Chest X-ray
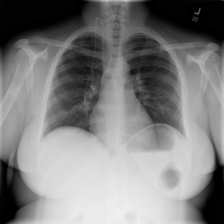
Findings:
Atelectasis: negative
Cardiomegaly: negative
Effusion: negative
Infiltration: negative
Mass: negative
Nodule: negative
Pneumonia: negative
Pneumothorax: negative
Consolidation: negative
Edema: negative
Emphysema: negative
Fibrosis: negative
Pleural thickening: negative
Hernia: negative